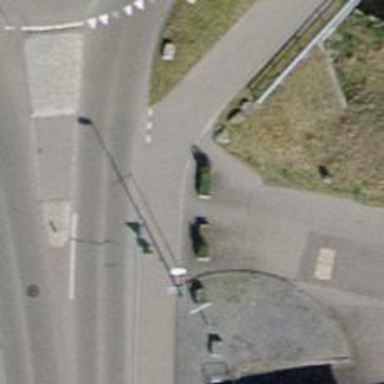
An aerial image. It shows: Cycle barrier.